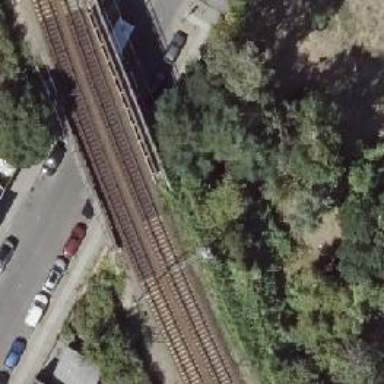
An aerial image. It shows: Railway bridge with electrified contact lines.